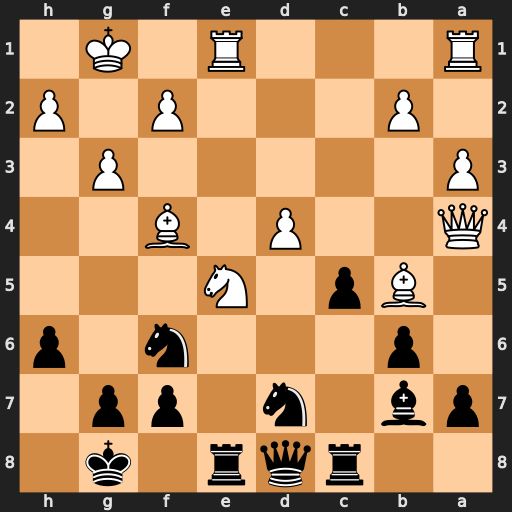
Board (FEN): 2rqr1k1/pb1n1pp1/1p3n1p/1Bp1N3/Q2P1B2/P5P1/1P3P1P/R3R1K1
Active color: b
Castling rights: -
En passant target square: -
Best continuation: Nxe5 Rxe5 Rxe5 dxe5 Qd5